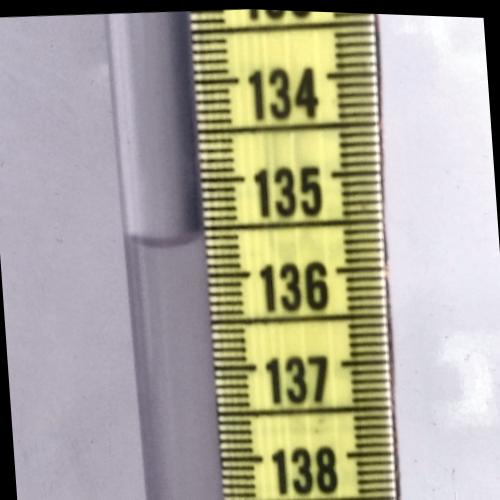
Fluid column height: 135.6 cm